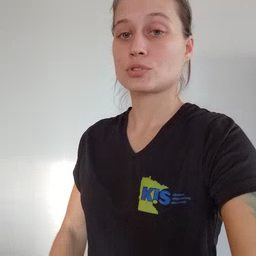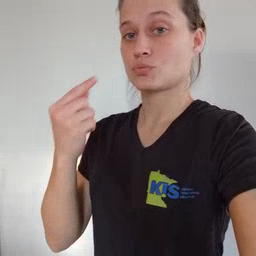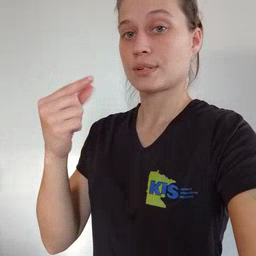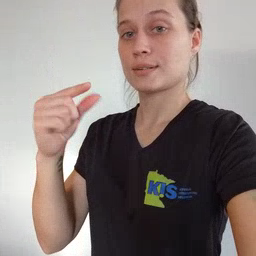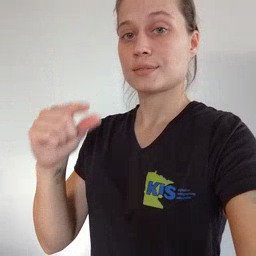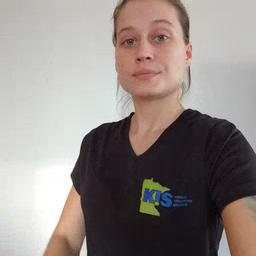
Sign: green